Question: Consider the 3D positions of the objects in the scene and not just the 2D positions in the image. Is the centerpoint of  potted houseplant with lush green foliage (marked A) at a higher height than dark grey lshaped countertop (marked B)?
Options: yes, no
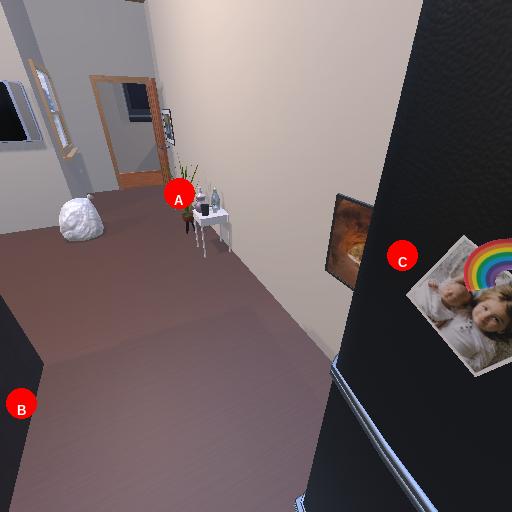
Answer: yes